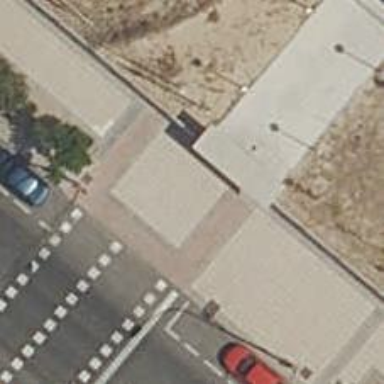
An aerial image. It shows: Sidewalk.